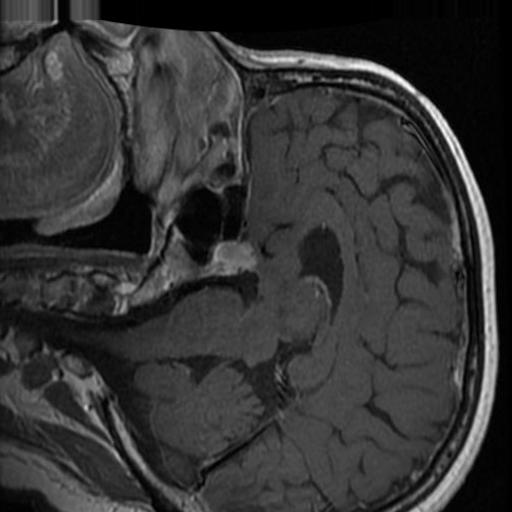
Label: brain_tumor